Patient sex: M
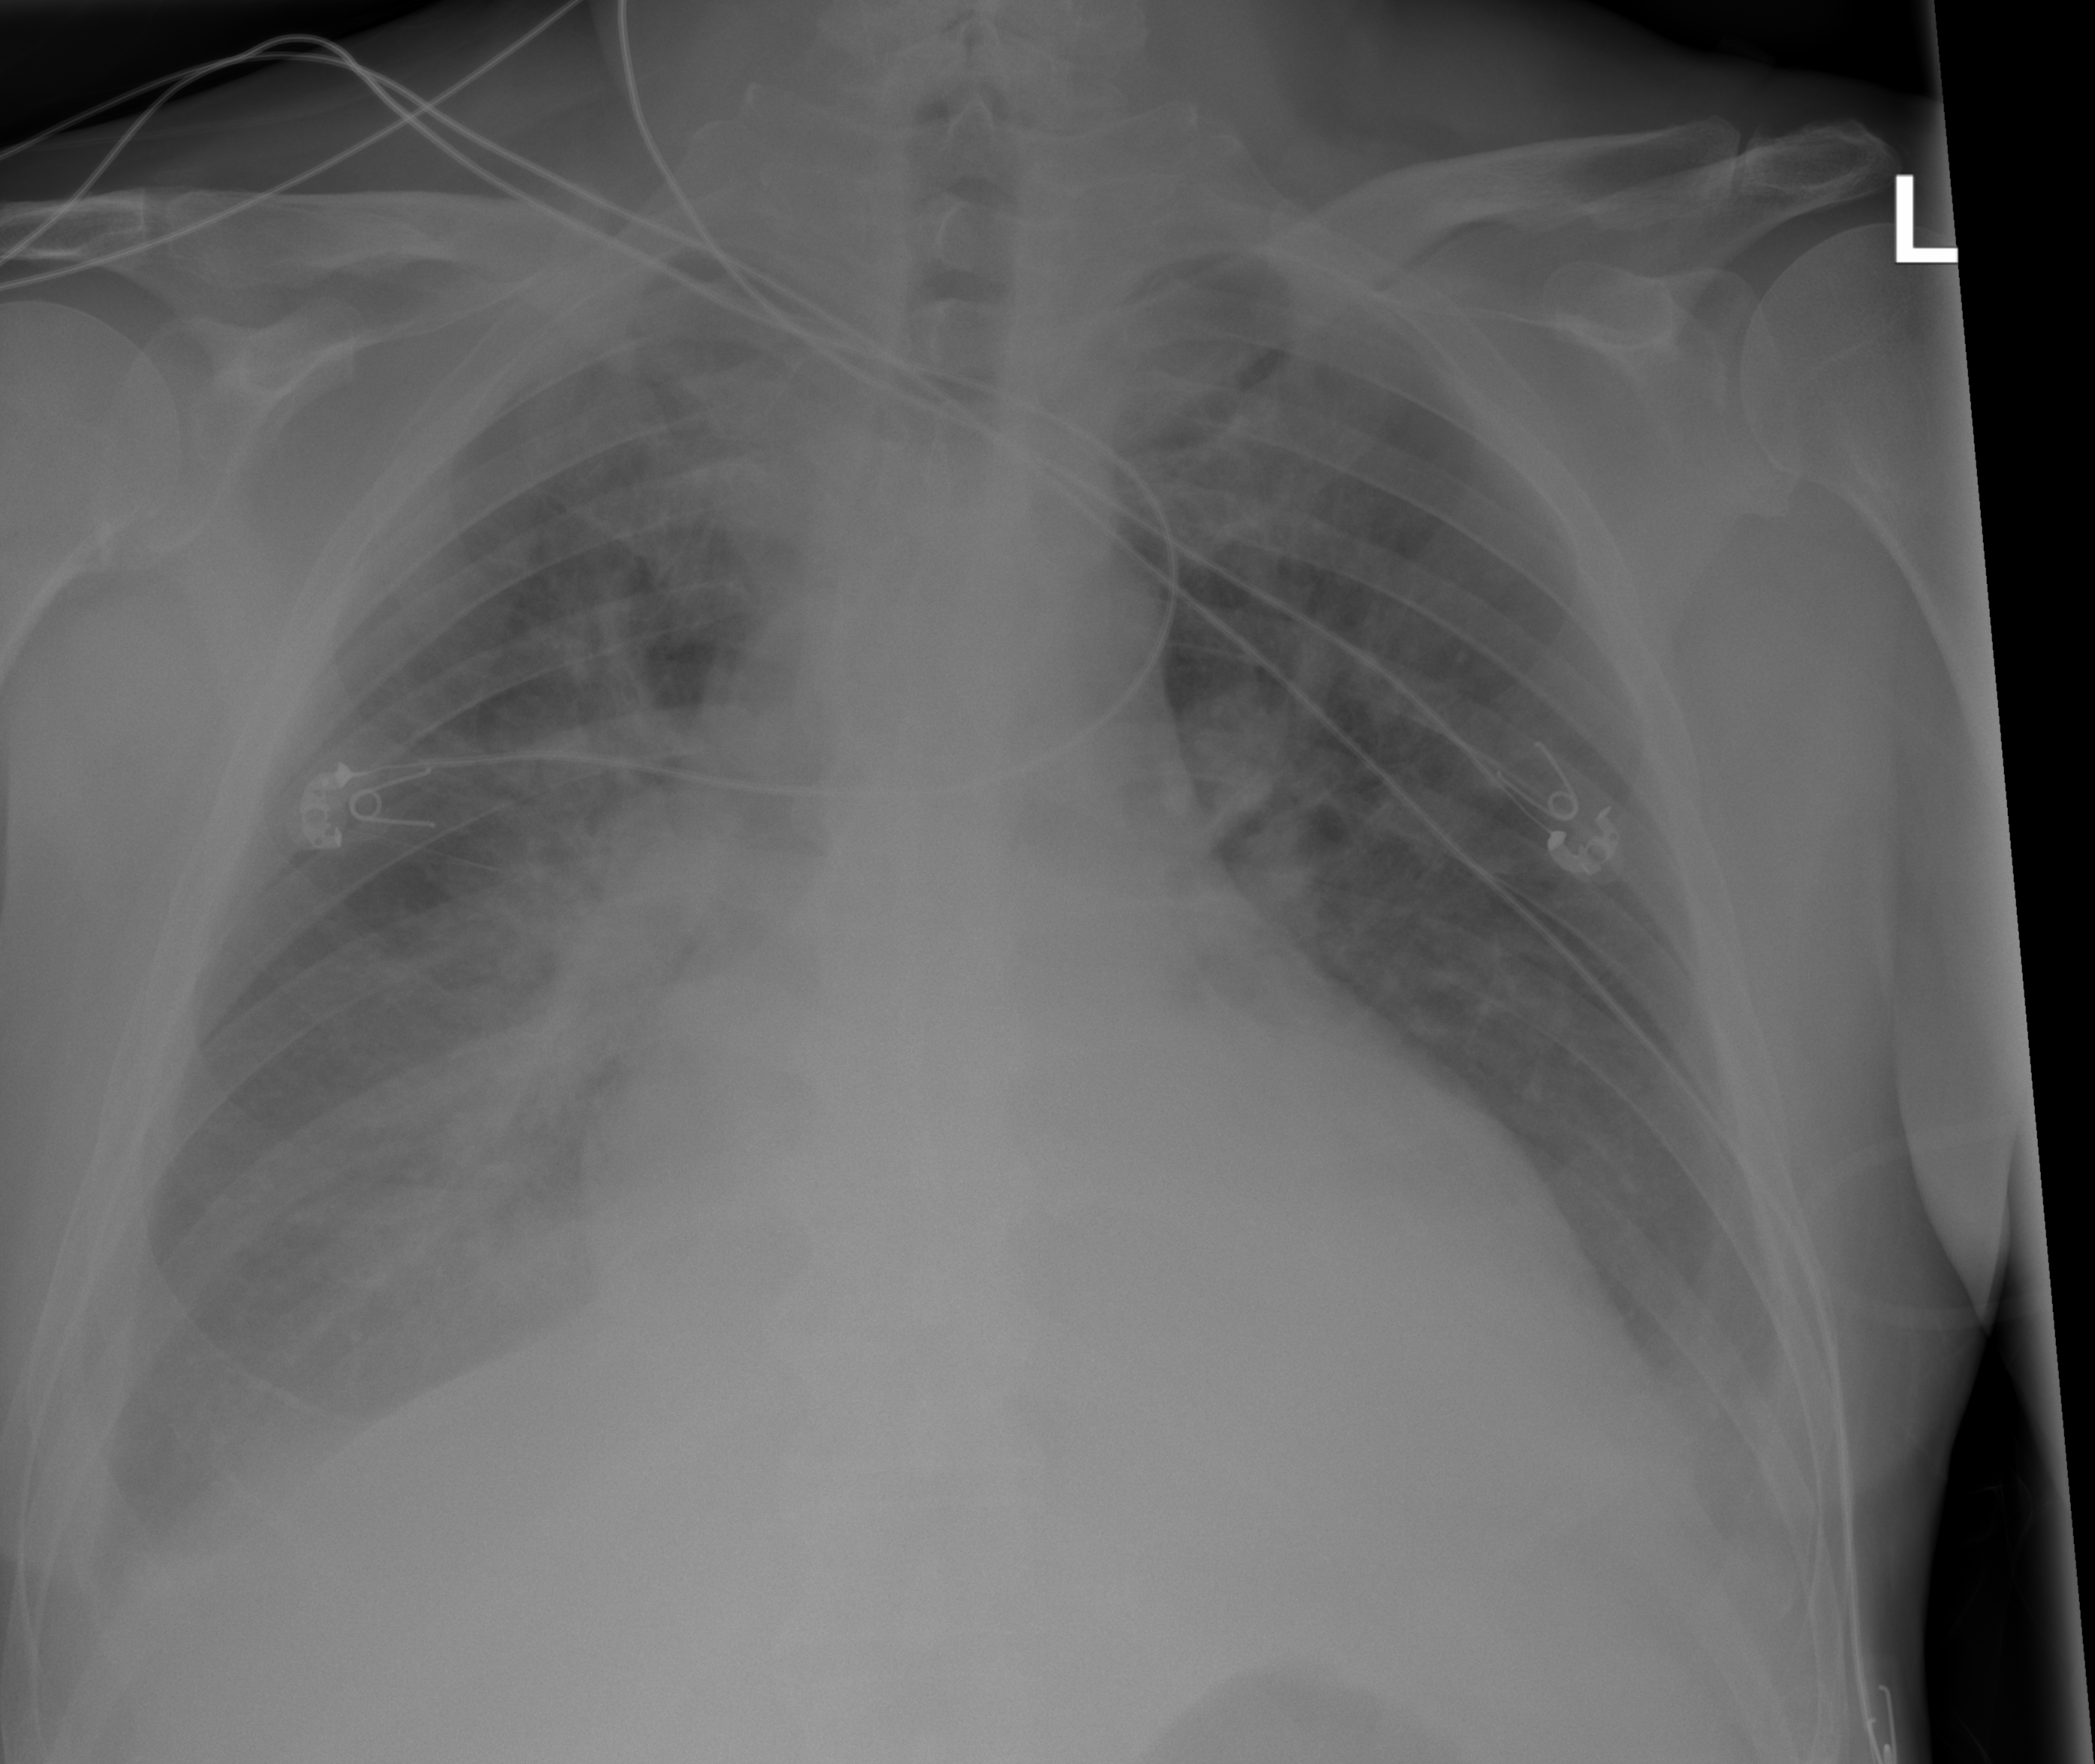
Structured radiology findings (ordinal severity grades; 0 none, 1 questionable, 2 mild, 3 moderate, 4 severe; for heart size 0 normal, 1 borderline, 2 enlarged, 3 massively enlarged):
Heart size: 2
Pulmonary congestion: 2
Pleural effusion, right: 2
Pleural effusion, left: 2
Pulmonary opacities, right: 0
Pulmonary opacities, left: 0
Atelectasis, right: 2
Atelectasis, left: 0